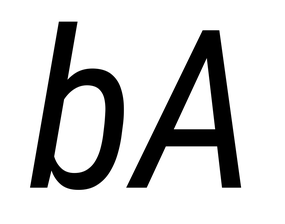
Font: Roboto-Italic_Condensed_Italic